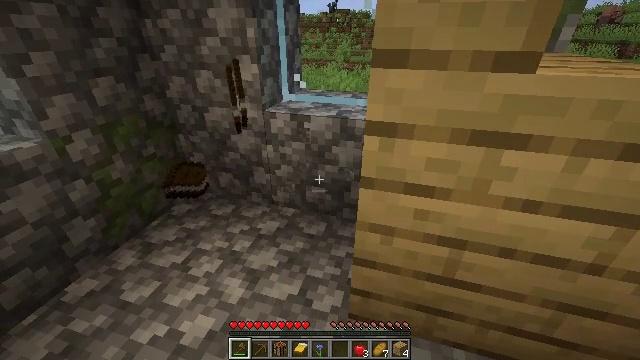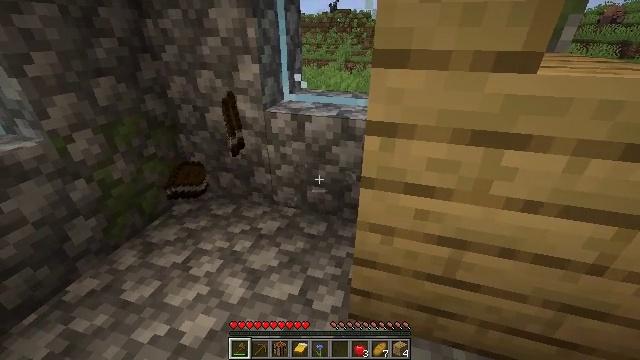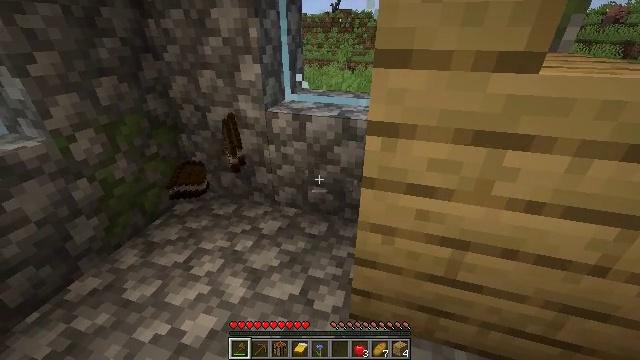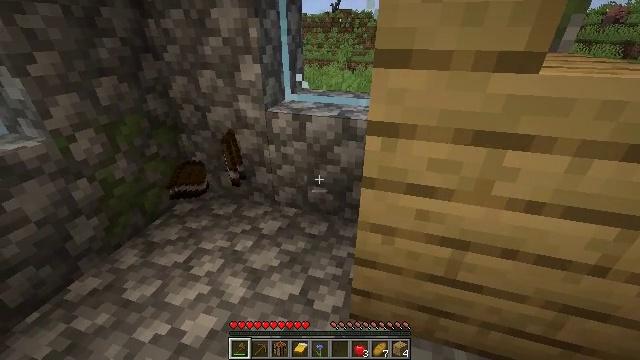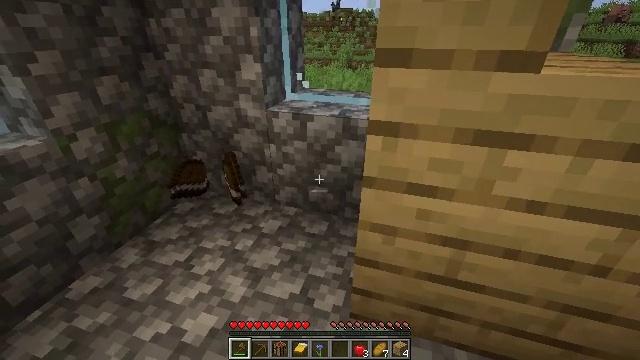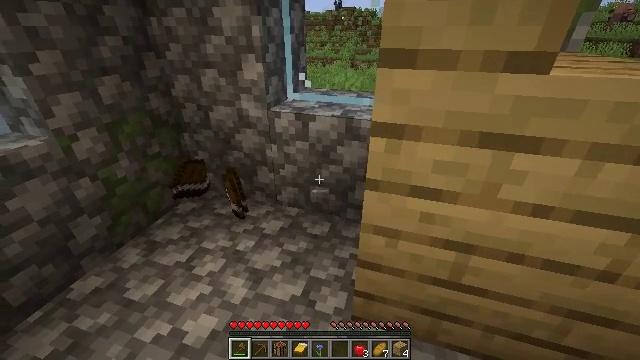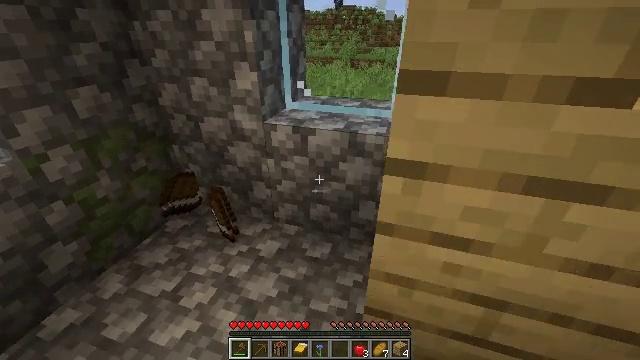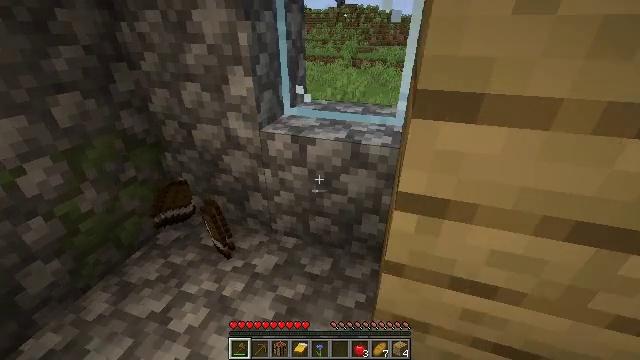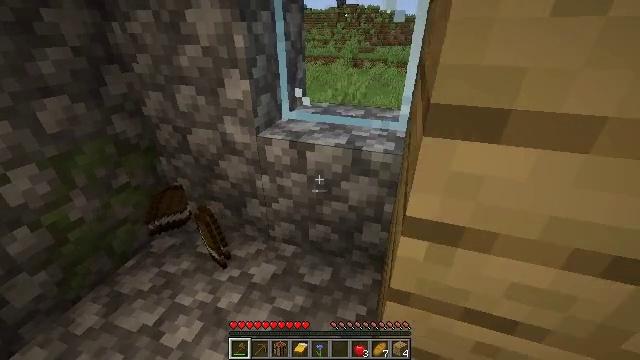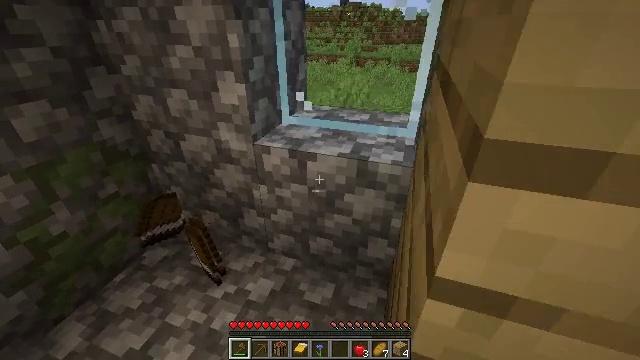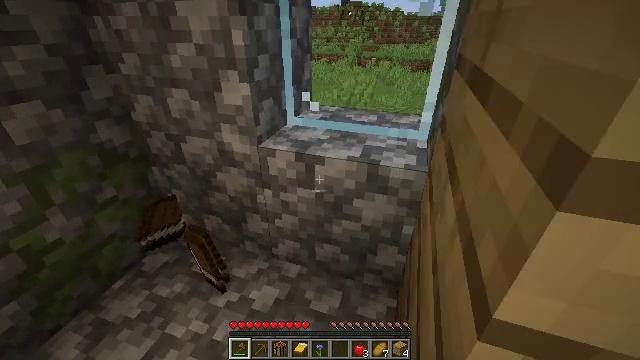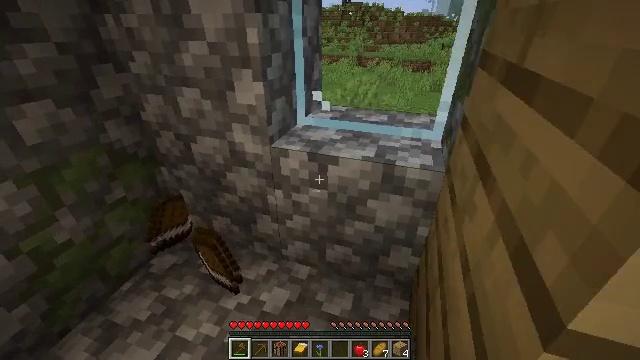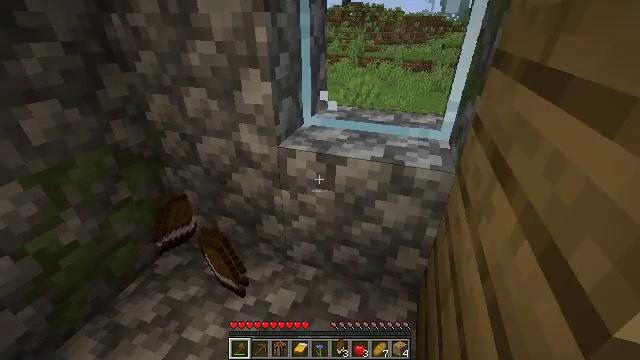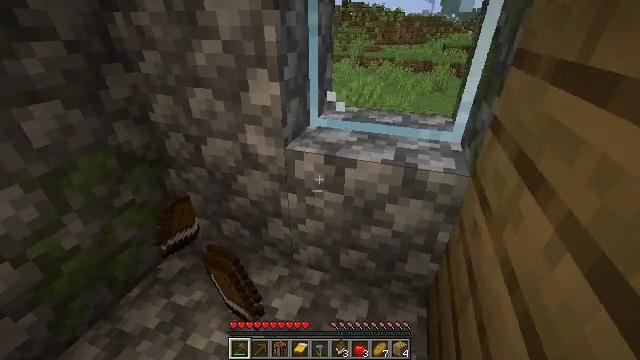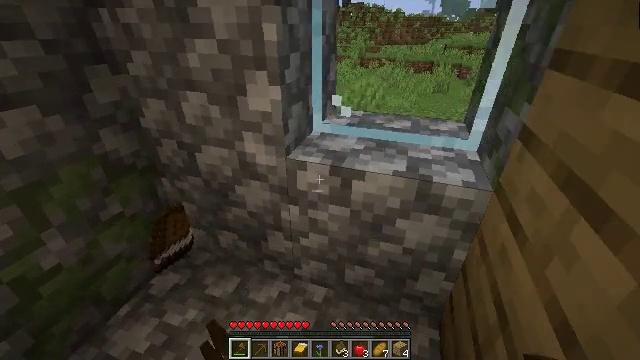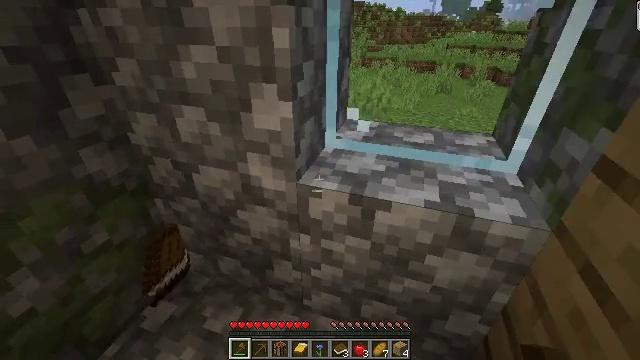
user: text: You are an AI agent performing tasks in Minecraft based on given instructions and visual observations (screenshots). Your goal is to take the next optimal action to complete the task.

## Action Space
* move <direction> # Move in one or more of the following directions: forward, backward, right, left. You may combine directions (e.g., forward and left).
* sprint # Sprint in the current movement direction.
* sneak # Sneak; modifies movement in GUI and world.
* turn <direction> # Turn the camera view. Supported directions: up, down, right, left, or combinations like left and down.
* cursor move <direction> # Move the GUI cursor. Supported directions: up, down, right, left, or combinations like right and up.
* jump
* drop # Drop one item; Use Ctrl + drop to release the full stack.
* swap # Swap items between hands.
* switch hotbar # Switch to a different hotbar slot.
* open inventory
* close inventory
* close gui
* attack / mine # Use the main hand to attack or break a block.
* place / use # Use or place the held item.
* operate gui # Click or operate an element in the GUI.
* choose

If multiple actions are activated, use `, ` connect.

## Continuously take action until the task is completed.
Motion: motion action
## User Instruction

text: Reclaim bookshelf materials.
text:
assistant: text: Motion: no_op
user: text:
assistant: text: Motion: no_op
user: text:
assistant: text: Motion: no_op
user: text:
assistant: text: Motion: no_op
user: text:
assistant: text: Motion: move forward
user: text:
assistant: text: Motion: move forward
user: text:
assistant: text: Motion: move forward
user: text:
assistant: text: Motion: move forward
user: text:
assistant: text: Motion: move forward
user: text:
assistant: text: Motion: move forward
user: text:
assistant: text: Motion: move forward
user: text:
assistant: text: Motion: move forward
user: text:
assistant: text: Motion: move forward
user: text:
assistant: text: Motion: move forward
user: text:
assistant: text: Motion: move forward and move left
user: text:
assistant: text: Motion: move left, turn right
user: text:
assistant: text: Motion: move left, turn right and down
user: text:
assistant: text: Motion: move left, turn right and down
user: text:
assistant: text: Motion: move left, turn right
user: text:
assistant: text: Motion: turn right
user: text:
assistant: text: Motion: move right, turn right and up
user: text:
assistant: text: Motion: move right, turn right and up
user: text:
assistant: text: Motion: move right, turn right and up
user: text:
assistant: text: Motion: move right, turn right and up
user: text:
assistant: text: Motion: move right
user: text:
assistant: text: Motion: move right
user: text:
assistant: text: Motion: move right
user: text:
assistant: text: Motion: move right, turn left
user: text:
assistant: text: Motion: move forward and move right, turn left and up
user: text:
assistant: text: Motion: move forward and move right, turn up